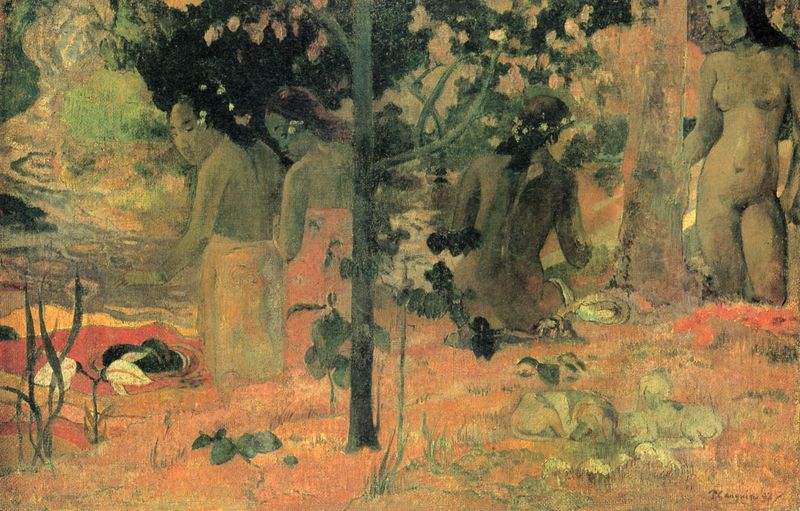
Titel: Badende
Künstler: Paul Gauguin
Standort: Washington (District of Columbia)
Institution: National Gallery of Art
Schlagwörter: akt, baum, blätter, dunkel, gemälde, haut, körper, mann, nackt, vogel, wasser, weiß, baden, badende, bäume, fluss, frauen, grün, landschaft, menschen, mädchen, see, sitzen, ufer, äste, blumen, braun, brust, bunt, busen, degas, frau, haar, orange, rücken, schwarz, blüte, blüten, gras, hund, hunde, rasen, rot, tier, tiere, tuch, weg, wiese, beige, expressionismus, leute, malerei, rock, augen, gesicht, haarschmuck, lang, stehen, stein, bildnis, signatur, baumstamm, stamm, zweige, insel, haare, tücher, pflanzen, rosa, wald, brüste, orang, sommer, wellen, ente, abstrakt, farben, nabel, bauch, nackte, brustwarzen, scham, exotisch, gauguin, bad, vier, paradies, schwarze haare, südsee, badend, paul, haarkranz, kranz, lilie, strudel, gaugin, blumenkranz, urwald, umschauen, blütenkranz, kränze, lilien, zuschauen, stämmchen, schafe, indien, fische, waschung, unschuld, lotos, basen, paul gauguin, paul gaugin, tahiti, lotus, hunf, chinesen, asiaten, eingeborene, einheimische, blumenkette, insulanerinnen, neue welt, laange haare, trün, gauguinpaul, insulanierinnen, sarai, paul gaguin, südess, blütenkränze, \rot